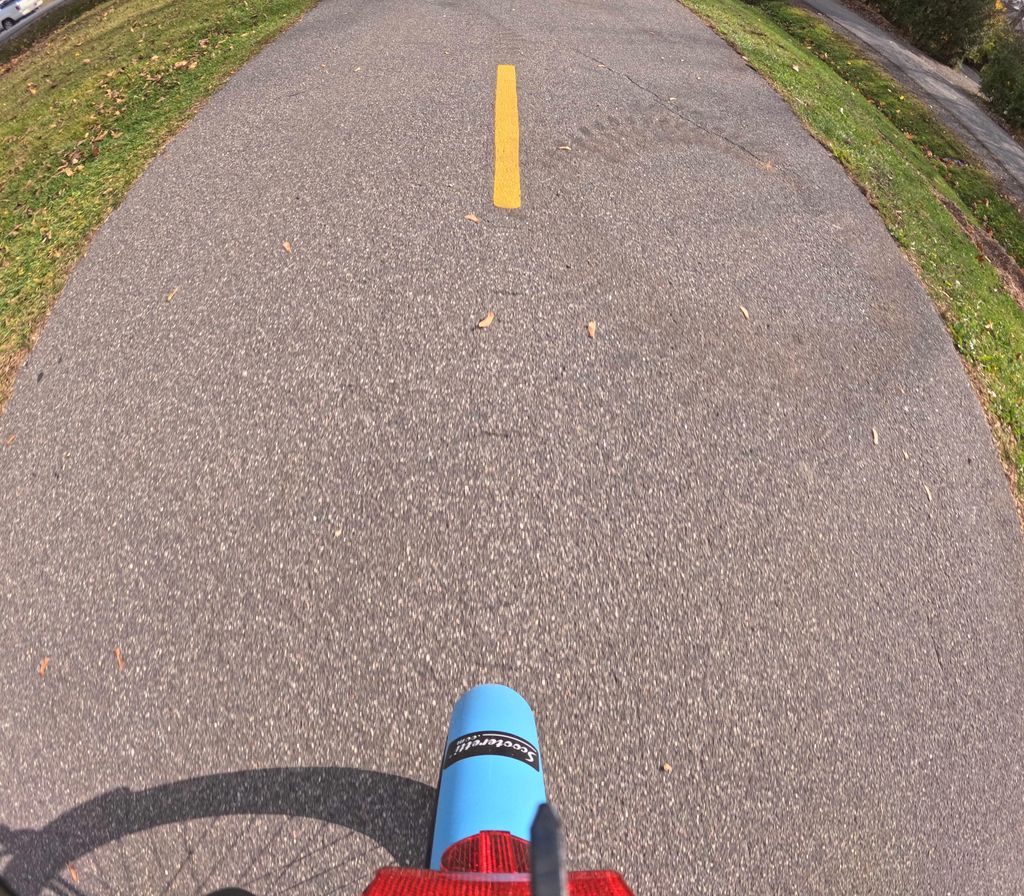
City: ottawa-gatineau